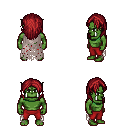
a pixel art fantasy rpg character, male body template, orc, green skin, gray tattered cape, red pants, brunette long hairstyle, four views (front, back, left, right), 2x2 character sprite sheet, small pixel art, hard edges, no anti-aliasing